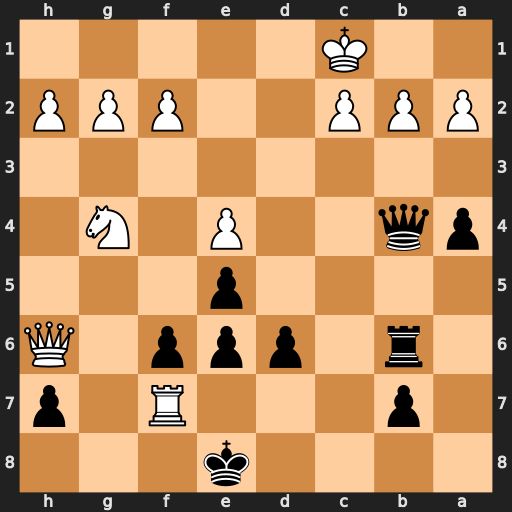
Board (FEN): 4k3/1p3R1p/1r1ppp1Q/4p3/pq2P1N1/8/PPP2PPP/2K5
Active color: b
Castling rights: -
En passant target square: -
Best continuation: Qe1#